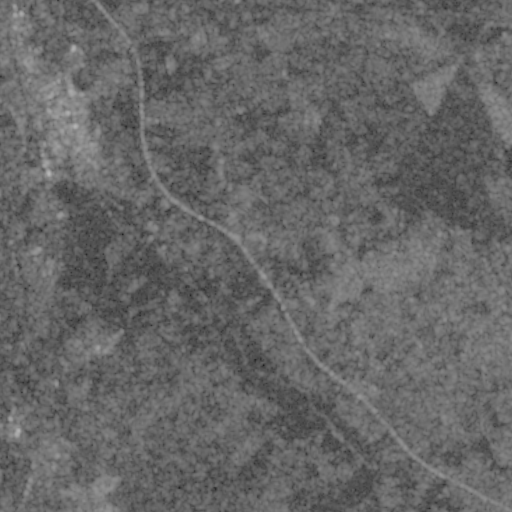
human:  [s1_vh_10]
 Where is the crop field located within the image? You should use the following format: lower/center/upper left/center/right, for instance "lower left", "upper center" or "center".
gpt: The crop field is located in the upper left of the image.
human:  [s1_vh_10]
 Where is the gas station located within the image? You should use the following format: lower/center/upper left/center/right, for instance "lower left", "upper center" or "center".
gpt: The gas station is located in the center left of the image.
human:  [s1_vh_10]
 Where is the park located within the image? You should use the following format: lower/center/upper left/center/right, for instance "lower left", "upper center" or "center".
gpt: The park is located in the upper left of the image.
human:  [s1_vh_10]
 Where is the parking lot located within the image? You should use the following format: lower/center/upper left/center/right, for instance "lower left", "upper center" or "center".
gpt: The parking lot is located in the upper left of the image.
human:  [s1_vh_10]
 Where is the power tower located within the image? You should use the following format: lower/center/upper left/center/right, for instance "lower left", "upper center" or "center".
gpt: The power tower is located in the upper right of the image.
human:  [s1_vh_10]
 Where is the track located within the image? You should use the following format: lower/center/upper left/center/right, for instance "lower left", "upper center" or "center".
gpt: There is no track in the image.

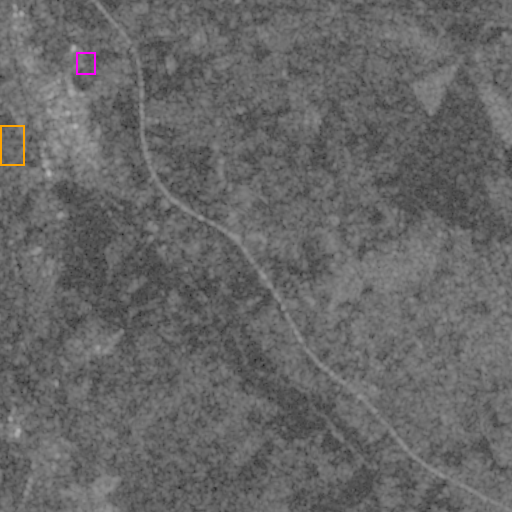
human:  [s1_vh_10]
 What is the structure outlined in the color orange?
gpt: The structure outlined in orange is a crop field.
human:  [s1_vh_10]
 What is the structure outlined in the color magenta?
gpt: The structure outlined in magenta is a park.
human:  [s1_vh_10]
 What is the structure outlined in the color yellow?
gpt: There is no yellow outline.